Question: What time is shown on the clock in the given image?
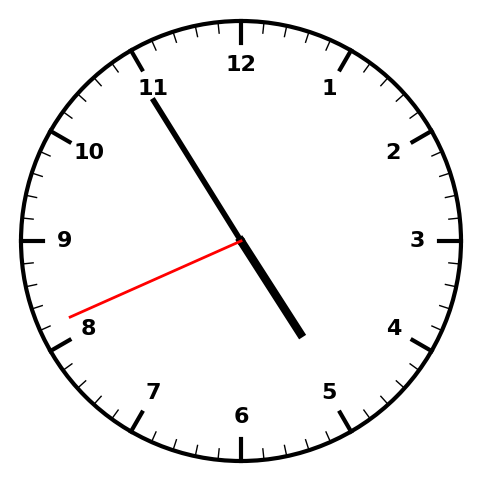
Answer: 04:54:41